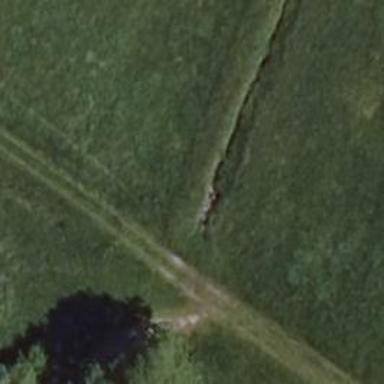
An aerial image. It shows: Grass track road with grade 5 tracktype.